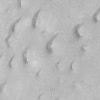
Atmospheric dust classification: not_dusty